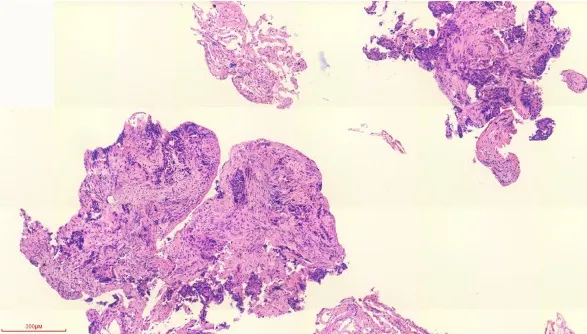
Pathological biopsy of right lower lobe by electromagnetic navigation (H&E staining).
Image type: pathology (h&e)